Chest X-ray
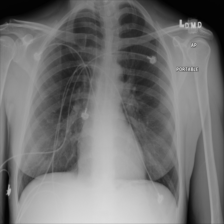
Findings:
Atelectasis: negative
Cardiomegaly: negative
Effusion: negative
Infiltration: negative
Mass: negative
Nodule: negative
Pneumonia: negative
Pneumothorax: negative
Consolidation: negative
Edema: negative
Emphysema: negative
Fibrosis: negative
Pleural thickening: negative
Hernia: negative